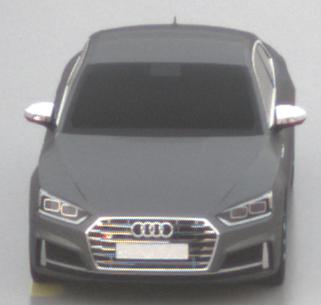
Make: Audi
Model: S5 Sportback
Detailed model: 8T Facelift
Model produced from: 2011
Model produced until: 2016
Doors: 5
Color: gray
Road condition: wet road
Daytime: sunrise or sunset
Contrast: low contrast